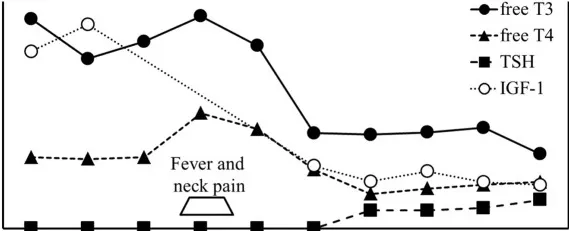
(A) High IGF-1 level and thyrotoxicosis with TSH suppression were confirmed on admission. One month after octreotide treatment, the patient developed neck pain and fever accompanied by transient thyroid hormone elevation. IGF-1 levels and thyroid function subsequently normalized under octreotide treatment. Thin arrows, daily octreotide injection (100 mug/day); bold arrows, monthly octreotide-LAR injection (20 mg/month).
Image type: pathology (immunostaining)